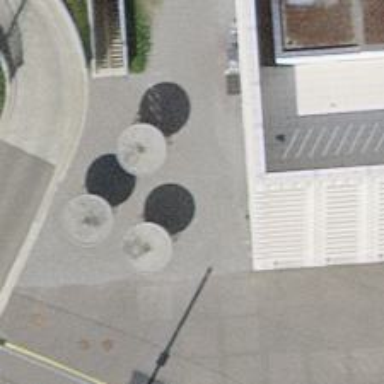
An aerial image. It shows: Bicycle parking area.